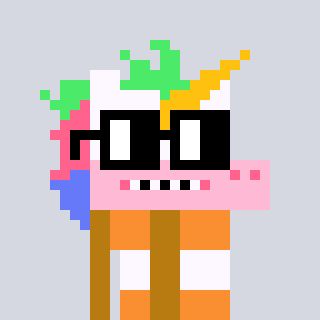
a pixel art character with square black glasses, a unicorn-shaped head and a gold-colored body on a cool background